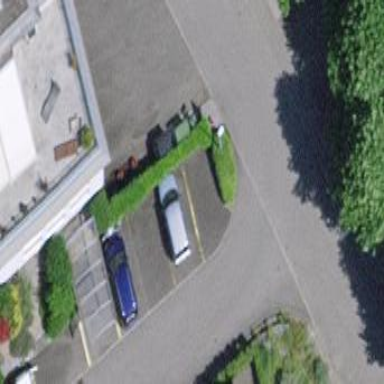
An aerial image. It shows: Parking area with surface.